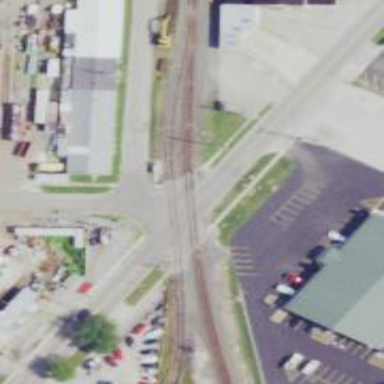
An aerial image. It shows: Railway crossing.